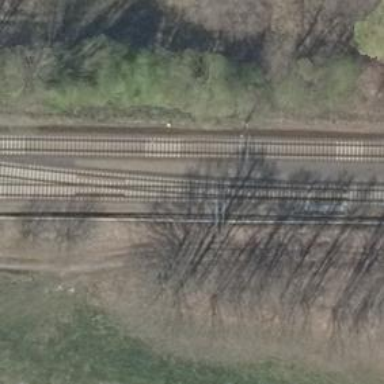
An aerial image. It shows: Railway switch.